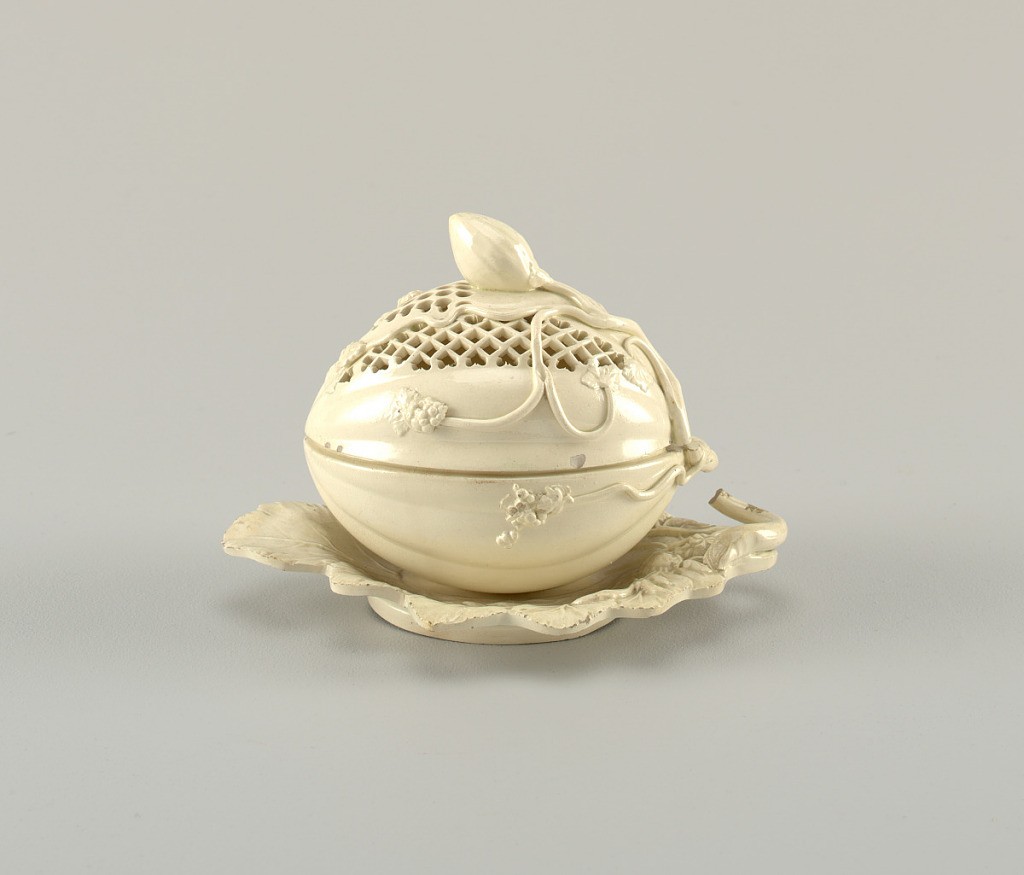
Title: Bowl and cover
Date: late 18th century
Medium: Lead-glazed earthenware ("cream ware")
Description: Melon-shaped bowls with molded leaf-shaped saucers. Stem handles. Covers have pierced lattice figures and applied decoration in form of wavy lines terminating in fruit and leaves.